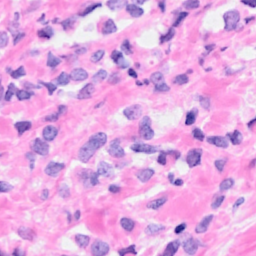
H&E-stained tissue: Breast